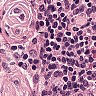
Metastatic tissue present: no